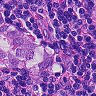
Metastatic tissue present: yes